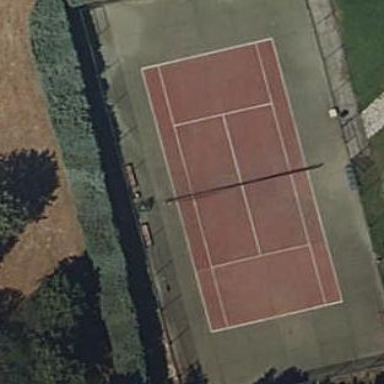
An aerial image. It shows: Tennis court on pitch.